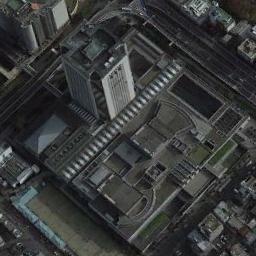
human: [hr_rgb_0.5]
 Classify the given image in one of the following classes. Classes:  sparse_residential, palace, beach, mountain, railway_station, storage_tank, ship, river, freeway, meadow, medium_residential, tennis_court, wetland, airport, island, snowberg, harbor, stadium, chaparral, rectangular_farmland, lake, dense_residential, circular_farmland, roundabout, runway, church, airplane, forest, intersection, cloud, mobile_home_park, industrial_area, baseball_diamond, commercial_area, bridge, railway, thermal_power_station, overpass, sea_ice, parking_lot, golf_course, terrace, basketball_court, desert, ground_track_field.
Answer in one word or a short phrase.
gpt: commercial_area